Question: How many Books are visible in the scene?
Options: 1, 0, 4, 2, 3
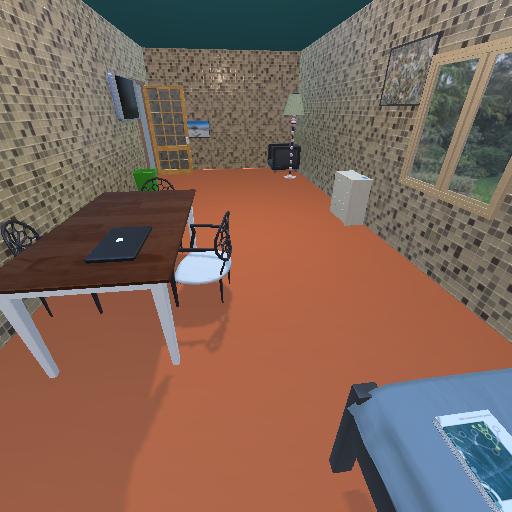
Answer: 1